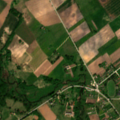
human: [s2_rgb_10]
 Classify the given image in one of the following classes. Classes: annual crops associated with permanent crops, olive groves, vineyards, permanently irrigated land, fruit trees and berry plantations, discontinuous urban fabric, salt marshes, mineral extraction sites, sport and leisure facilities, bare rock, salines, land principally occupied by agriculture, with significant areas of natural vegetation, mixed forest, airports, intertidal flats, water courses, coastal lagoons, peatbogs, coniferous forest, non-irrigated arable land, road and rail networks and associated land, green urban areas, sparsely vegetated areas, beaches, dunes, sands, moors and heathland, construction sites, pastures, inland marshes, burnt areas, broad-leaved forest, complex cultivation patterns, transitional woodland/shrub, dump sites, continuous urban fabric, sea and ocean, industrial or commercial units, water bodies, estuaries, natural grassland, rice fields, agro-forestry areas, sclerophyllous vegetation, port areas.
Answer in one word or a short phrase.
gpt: discontinuous urban fabric, non-irrigated arable land, complex cultivation patterns, land principally occupied by agriculture, with significant areas of natural vegetation, transitional woodland/shrub